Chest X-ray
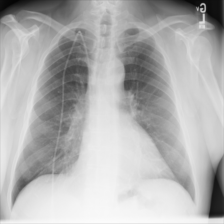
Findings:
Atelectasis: negative
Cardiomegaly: negative
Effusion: negative
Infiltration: negative
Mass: negative
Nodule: negative
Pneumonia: negative
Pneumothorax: negative
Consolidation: negative
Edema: negative
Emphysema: negative
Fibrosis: negative
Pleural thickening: negative
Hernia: negative